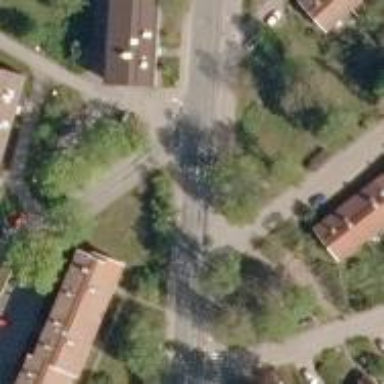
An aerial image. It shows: Road with "give way" sign.